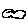
Label: cloud